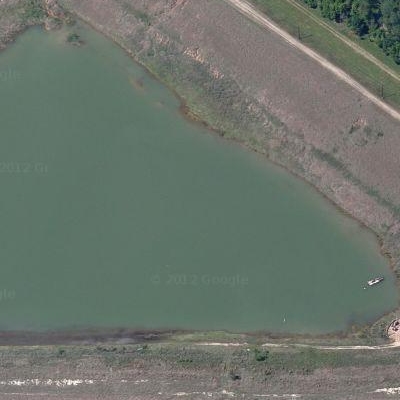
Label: RiverLake